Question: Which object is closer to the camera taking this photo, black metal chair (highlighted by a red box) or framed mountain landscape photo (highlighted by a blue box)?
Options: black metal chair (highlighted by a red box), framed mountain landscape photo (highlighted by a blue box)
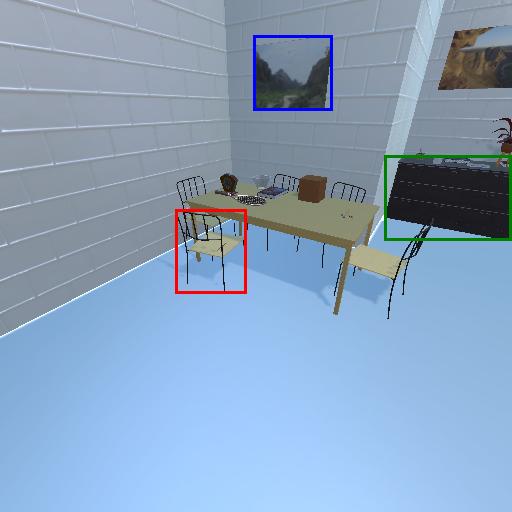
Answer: black metal chair (highlighted by a red box)